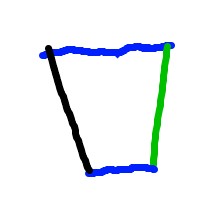
Shape: trapezoid